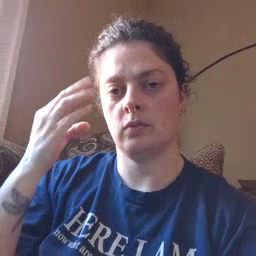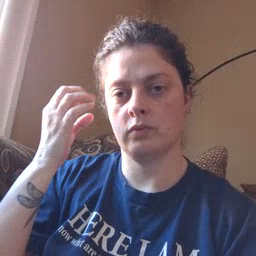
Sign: shower